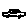
Label: car